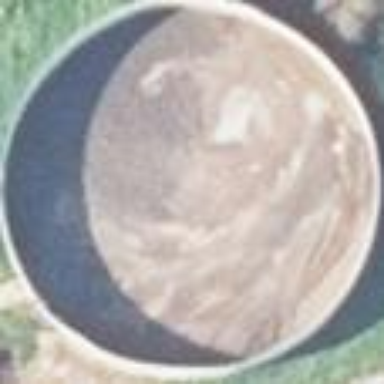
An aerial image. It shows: Storage tank with man-made structure.